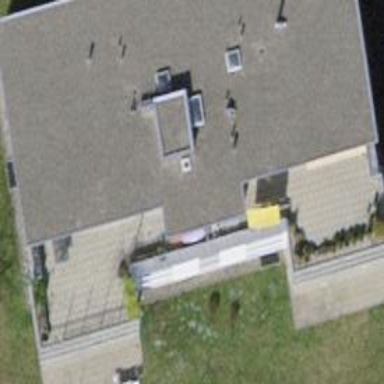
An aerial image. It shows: Building with flat grey roof and white walls.